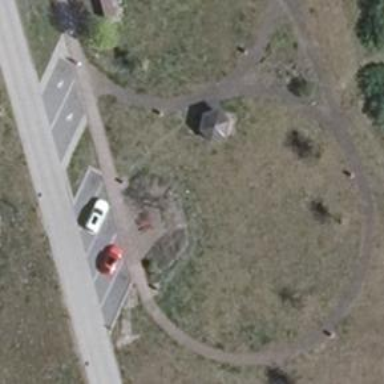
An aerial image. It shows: Picnic site popular for tourists.